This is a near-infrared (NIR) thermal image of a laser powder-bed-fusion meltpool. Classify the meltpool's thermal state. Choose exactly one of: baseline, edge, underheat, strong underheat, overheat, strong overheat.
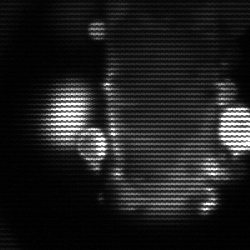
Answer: strong underheat